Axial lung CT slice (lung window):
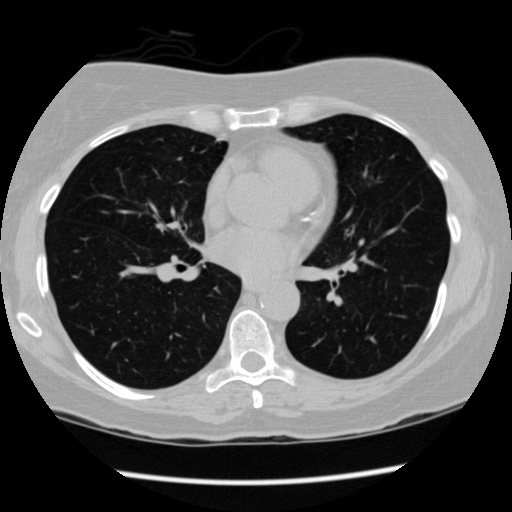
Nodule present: no